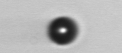
Label: bead